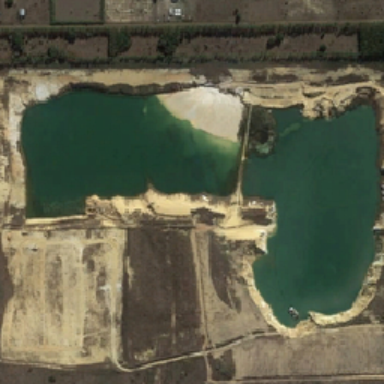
The pond is divided into many parts .